Interaction volume radius: 10 \u00c5
Interaction volume height: 10 \u00c5
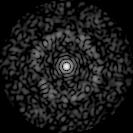
Disorder parameter: 0.8494